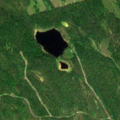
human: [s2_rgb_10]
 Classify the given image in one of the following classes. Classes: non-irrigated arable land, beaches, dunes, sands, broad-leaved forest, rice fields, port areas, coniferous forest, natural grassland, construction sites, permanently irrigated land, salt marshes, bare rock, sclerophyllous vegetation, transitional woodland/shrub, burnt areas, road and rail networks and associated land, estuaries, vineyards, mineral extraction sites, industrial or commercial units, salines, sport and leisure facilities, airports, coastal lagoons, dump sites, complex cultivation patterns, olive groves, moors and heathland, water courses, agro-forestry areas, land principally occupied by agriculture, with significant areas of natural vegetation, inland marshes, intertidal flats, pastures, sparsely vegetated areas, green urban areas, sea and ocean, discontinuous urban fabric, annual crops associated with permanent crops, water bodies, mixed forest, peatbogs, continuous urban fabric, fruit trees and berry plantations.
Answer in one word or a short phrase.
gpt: coniferous forest, mixed forest